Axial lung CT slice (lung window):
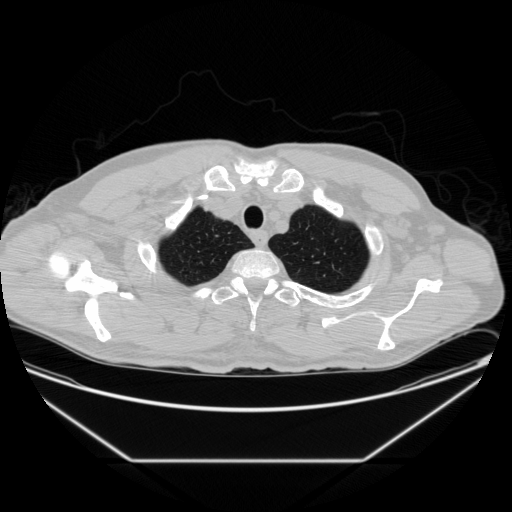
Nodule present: no